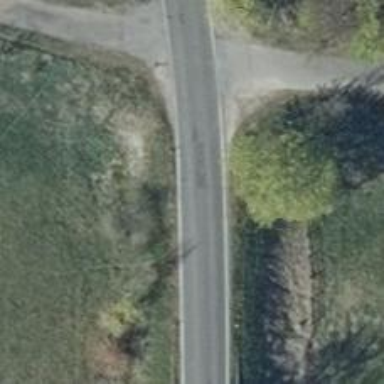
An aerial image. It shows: Secondary road with asphalt surface.